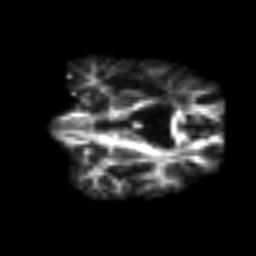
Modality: FA
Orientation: coronal
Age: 56
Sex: male
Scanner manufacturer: siemens
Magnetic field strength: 3 T
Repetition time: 3.2 s
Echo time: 0.081 s